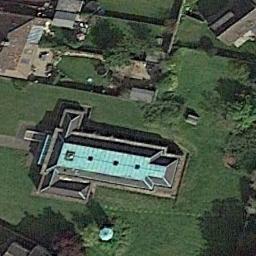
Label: church